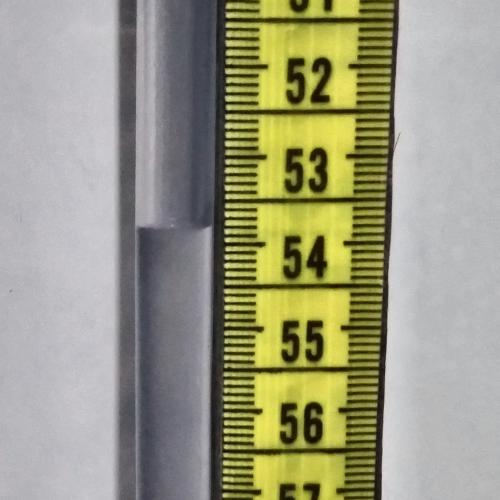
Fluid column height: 53.8 cm